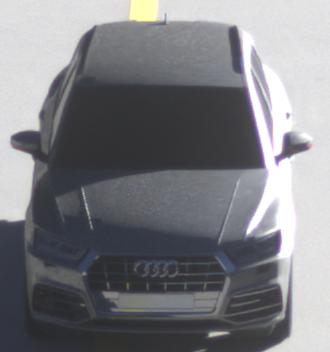
Make: Audi
Model: Q5 45 TFSI
Detailed model: Q5 (FY)
Model produced from: 2019/01
Model produced until: 2019/05
Doors: 5
Color: gray
Road condition: dry road
Daytime: sunrise or sunset
Contrast: medium contrast